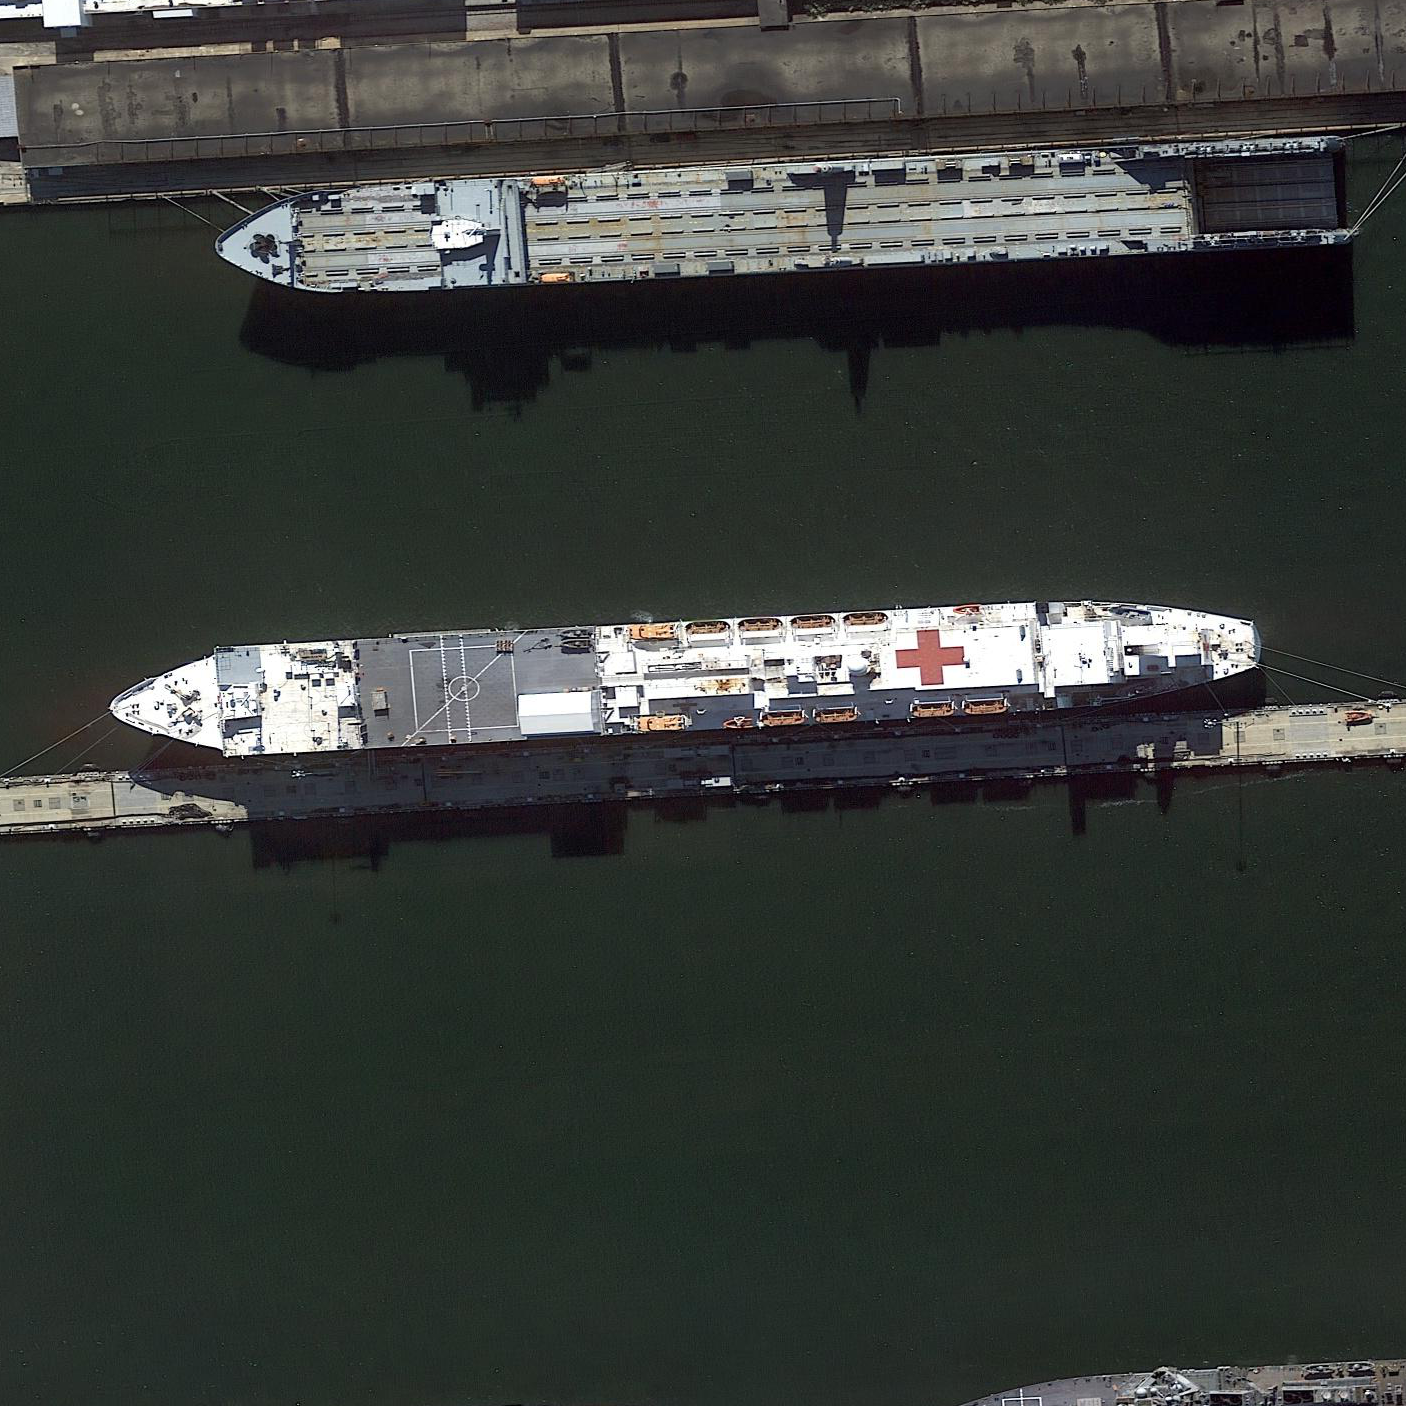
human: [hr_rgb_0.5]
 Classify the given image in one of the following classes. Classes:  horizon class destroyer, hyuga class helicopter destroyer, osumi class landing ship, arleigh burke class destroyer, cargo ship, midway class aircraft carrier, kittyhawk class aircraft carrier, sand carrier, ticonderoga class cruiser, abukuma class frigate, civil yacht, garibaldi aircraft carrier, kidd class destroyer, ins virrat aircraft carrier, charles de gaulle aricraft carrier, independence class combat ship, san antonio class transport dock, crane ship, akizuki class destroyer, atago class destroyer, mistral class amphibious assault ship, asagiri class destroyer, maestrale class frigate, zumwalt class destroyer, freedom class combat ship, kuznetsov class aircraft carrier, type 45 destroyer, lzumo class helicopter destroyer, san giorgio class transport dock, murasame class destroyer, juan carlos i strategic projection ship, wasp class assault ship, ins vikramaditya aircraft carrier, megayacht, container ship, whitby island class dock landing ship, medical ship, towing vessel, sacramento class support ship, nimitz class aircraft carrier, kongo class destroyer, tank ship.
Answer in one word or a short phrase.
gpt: Medical ship